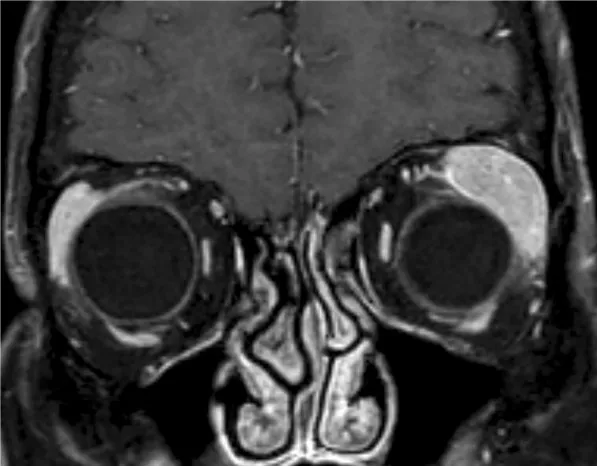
MRI of orbital tumor.
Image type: radiology (mri)